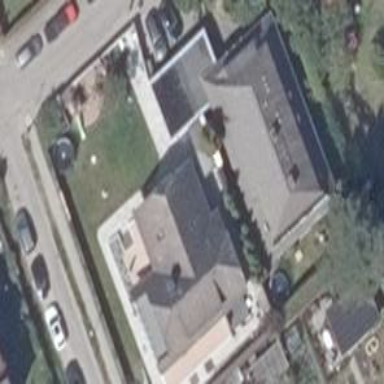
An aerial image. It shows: Detached building with half-hipped roof shape.